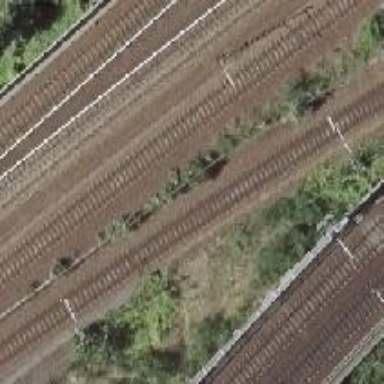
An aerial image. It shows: Electrified rail tunnel.